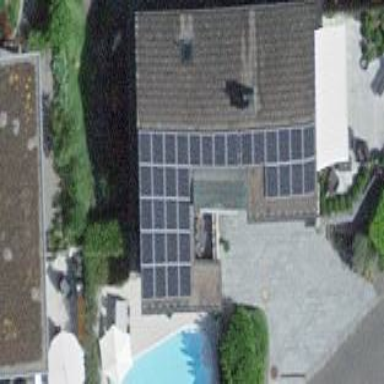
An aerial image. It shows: Solar power generator.